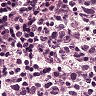
Metastatic tissue present: no